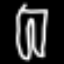
Label: pants